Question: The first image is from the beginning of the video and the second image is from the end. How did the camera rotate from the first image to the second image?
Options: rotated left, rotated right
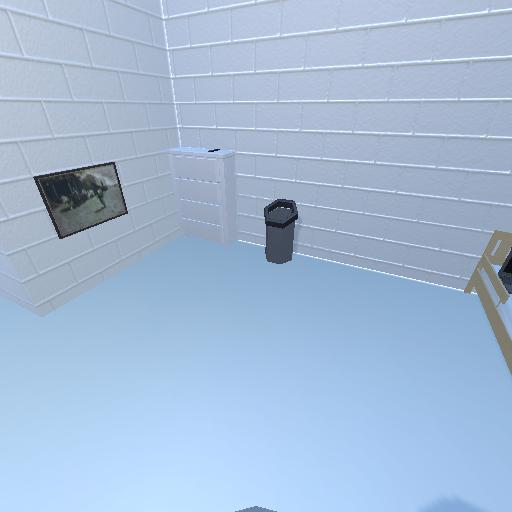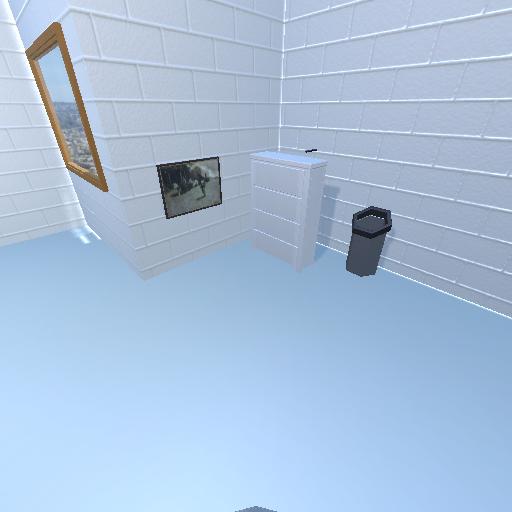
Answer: rotated left